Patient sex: F
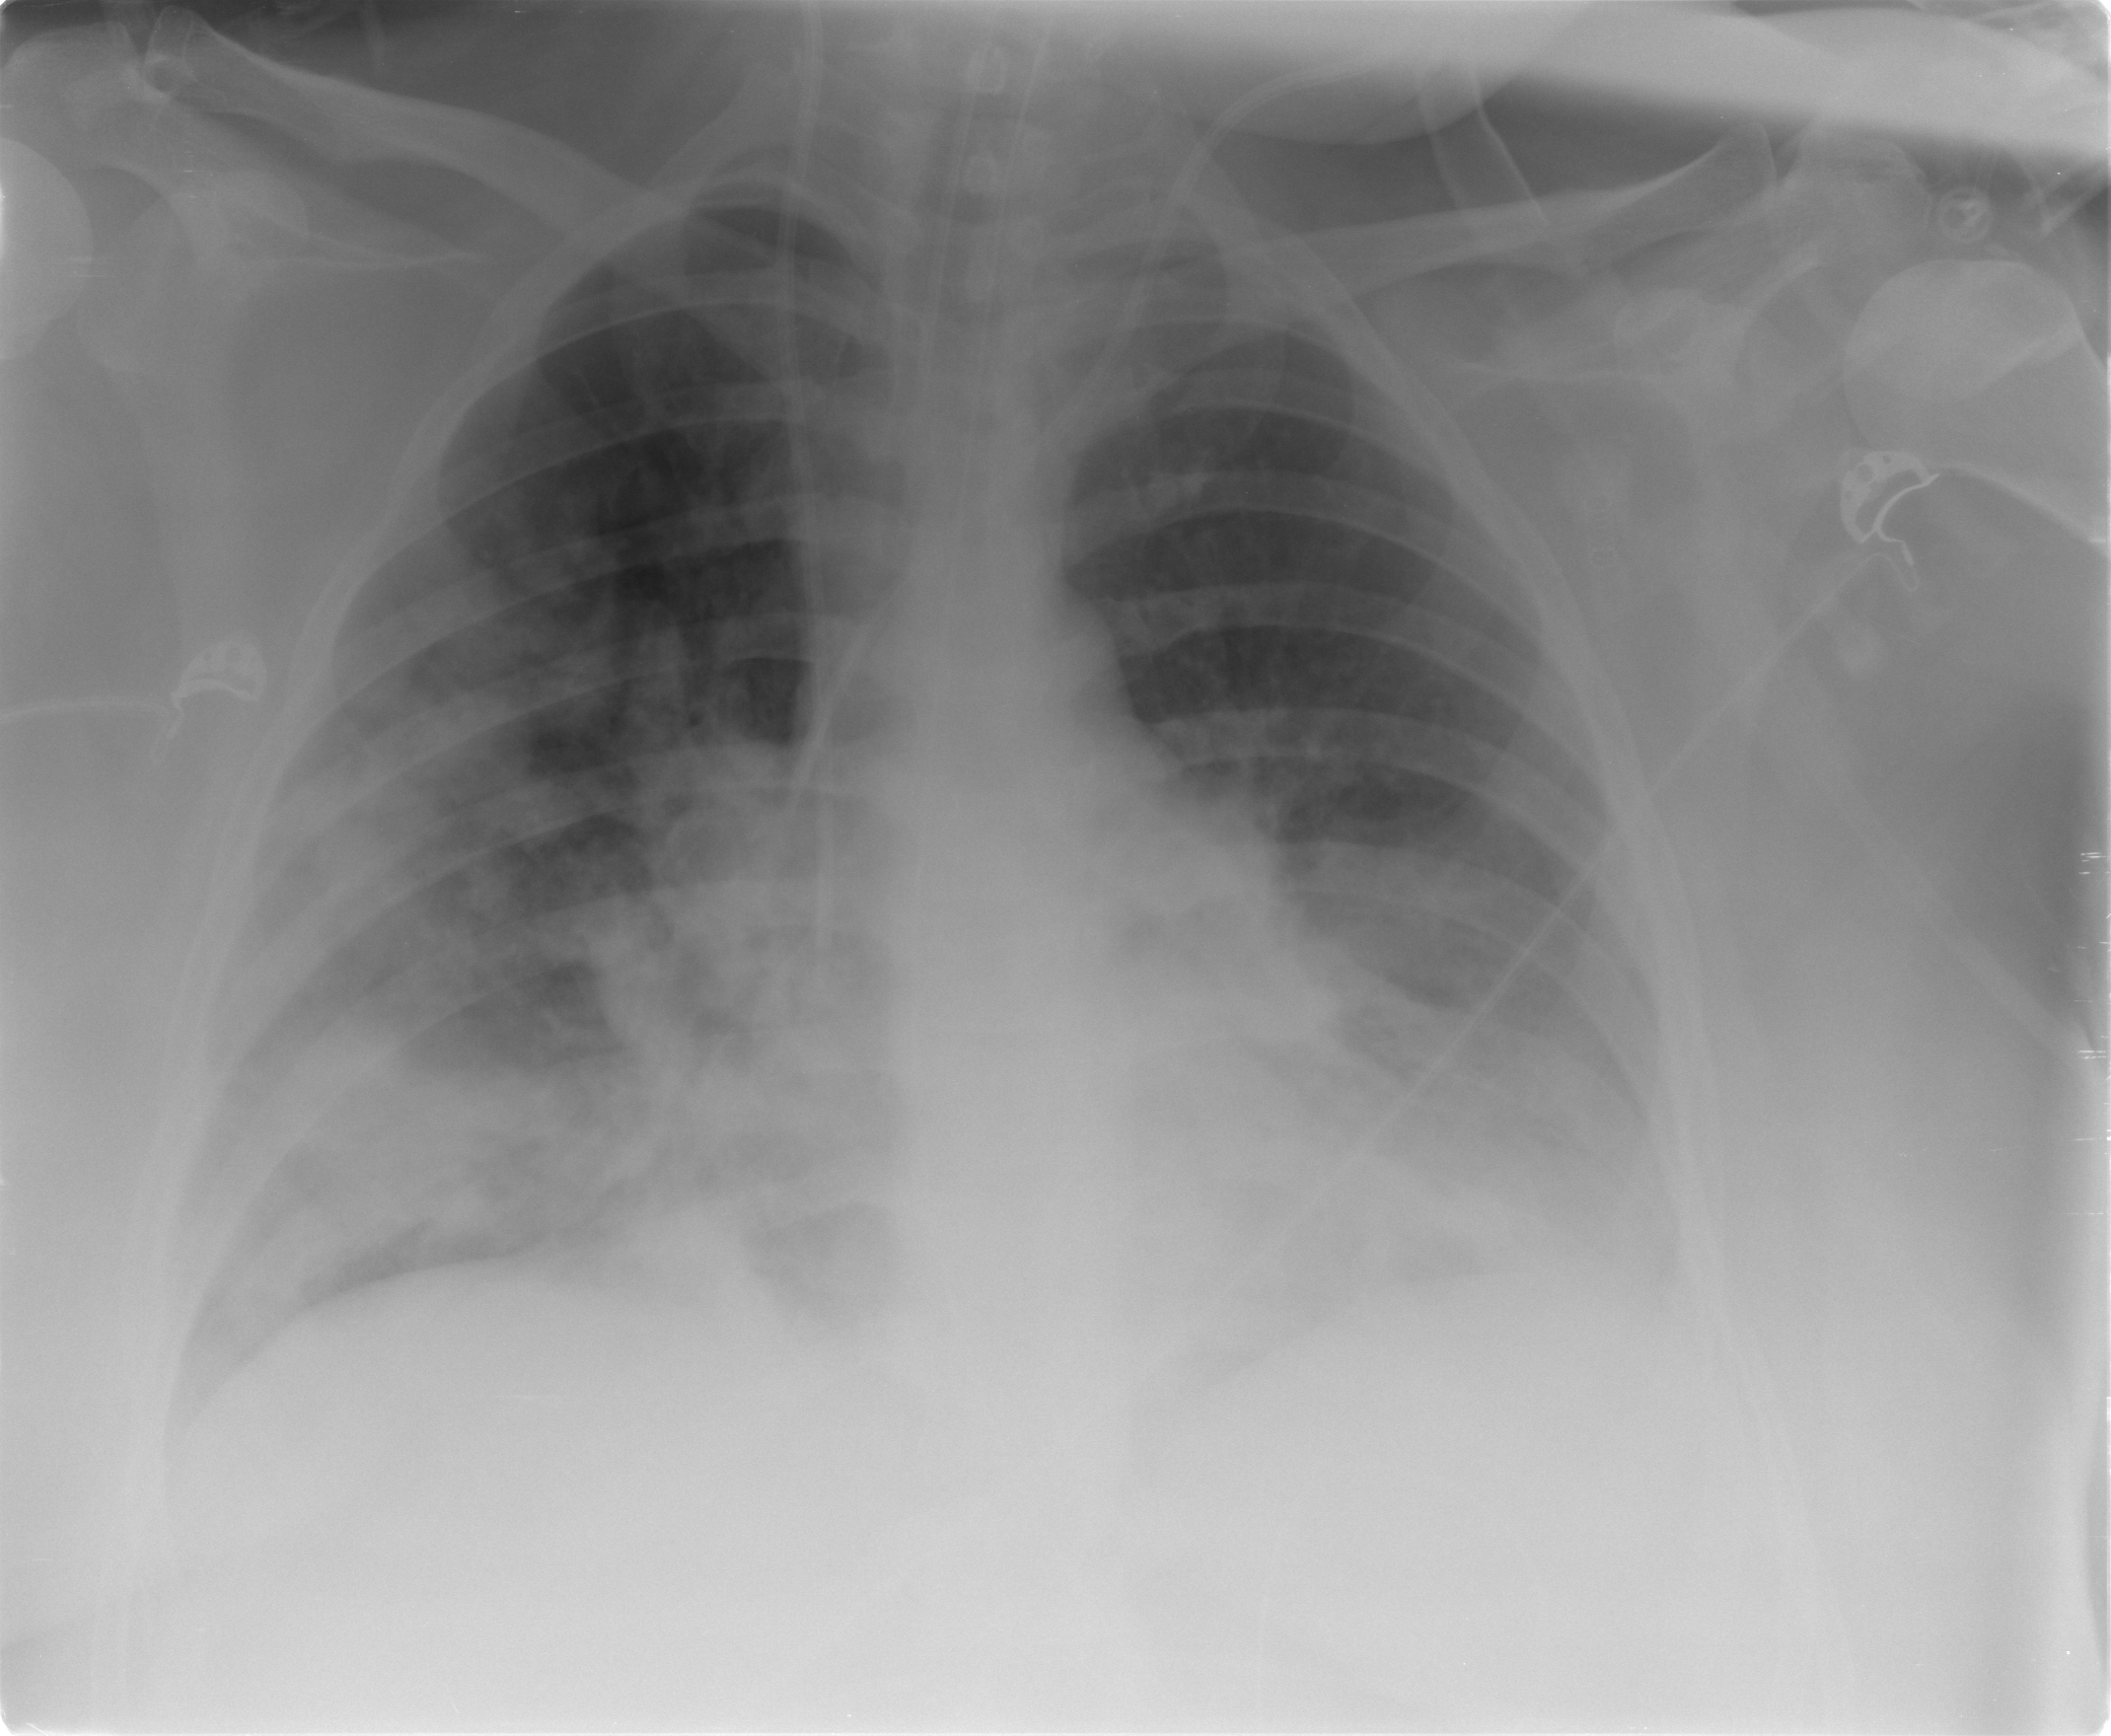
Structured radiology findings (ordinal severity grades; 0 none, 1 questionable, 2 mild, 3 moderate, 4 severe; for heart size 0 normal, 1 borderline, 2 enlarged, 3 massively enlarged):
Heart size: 1
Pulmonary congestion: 0
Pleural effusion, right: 2
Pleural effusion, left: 2
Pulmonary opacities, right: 3
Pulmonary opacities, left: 2
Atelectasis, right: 3
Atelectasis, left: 2